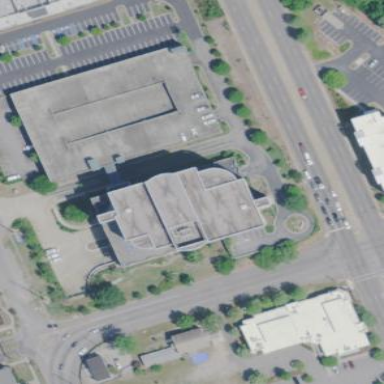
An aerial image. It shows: Office building.